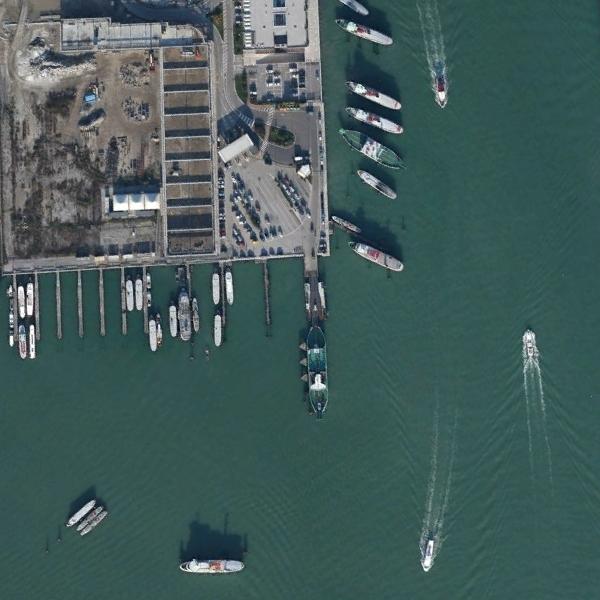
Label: Port